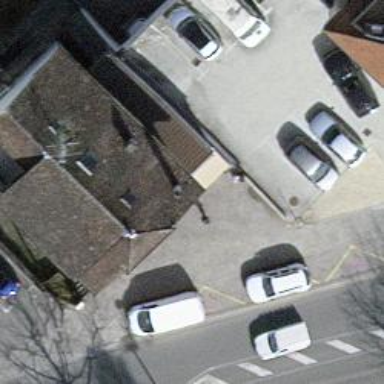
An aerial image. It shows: Bakery.